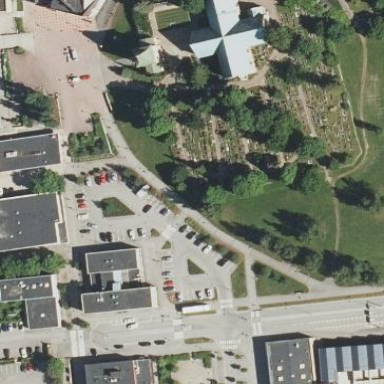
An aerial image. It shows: Cemetery.